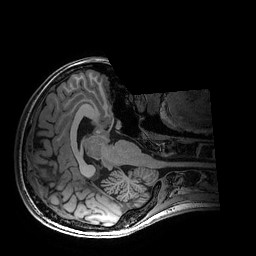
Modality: T1w
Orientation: axial
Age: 20
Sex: female
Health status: healthy
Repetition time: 2.53 s
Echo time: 0.0034 s